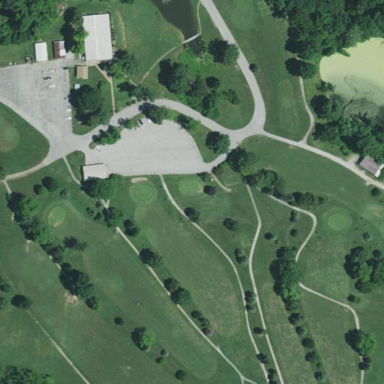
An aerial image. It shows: Golf course.